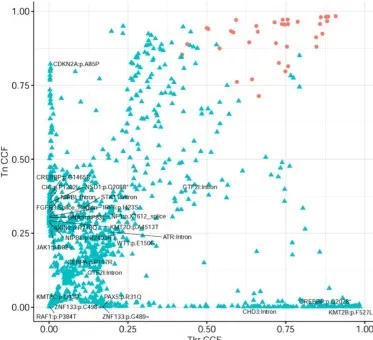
Analysis of heterogeneity between different lesions. Left kidney (Tkl); and (C) in neck (Tn) vs. Right kidney (Tkr). These subclones were shared between the spatially distinct lesions.
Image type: chart (chart)